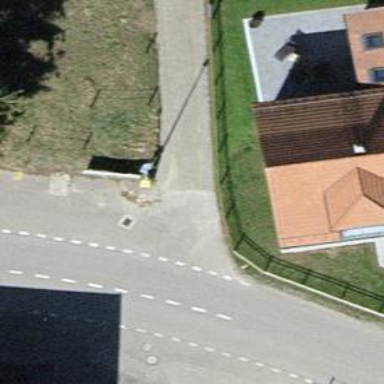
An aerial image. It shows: Post box is visible.